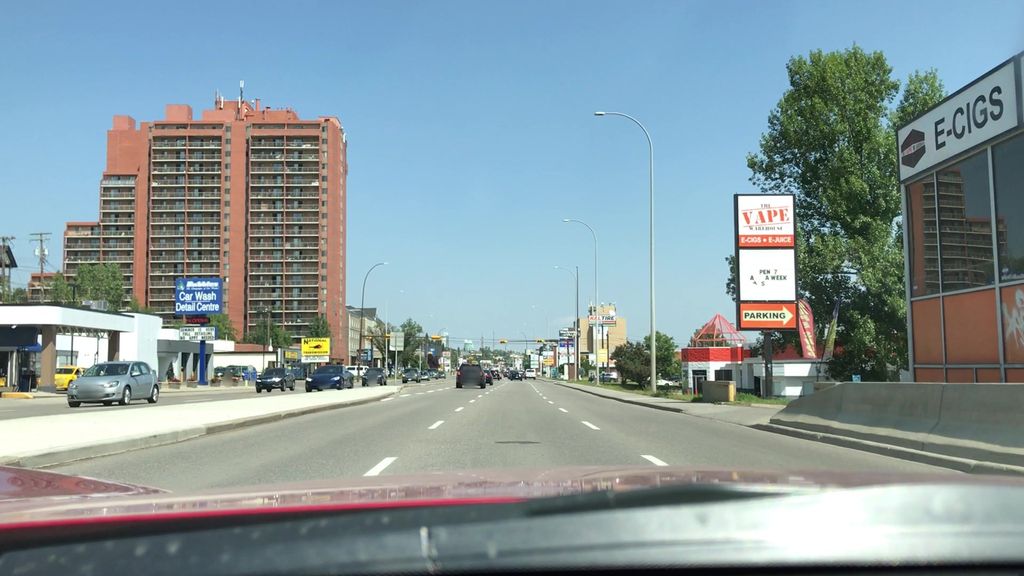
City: calgary